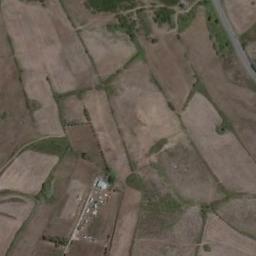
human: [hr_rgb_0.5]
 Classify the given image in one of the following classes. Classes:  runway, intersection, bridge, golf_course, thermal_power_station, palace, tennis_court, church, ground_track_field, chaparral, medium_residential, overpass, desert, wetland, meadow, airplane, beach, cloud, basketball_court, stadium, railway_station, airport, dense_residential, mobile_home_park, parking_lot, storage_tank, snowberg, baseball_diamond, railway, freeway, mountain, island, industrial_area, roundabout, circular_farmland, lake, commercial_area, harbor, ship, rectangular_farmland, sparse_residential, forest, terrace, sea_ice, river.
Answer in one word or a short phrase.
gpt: rectangular_farmland